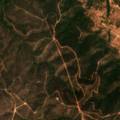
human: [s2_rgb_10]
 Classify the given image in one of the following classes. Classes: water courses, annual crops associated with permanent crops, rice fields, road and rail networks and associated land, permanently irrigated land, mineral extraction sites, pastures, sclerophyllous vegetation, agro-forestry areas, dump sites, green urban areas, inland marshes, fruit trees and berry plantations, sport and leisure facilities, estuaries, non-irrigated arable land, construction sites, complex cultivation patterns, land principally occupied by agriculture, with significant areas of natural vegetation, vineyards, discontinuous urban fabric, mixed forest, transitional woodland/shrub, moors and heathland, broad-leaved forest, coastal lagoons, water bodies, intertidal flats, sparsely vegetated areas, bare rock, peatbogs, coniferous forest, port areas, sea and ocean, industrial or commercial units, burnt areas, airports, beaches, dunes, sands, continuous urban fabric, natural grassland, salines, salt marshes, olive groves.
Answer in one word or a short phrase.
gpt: agro-forestry areas, broad-leaved forest, transitional woodland/shrub